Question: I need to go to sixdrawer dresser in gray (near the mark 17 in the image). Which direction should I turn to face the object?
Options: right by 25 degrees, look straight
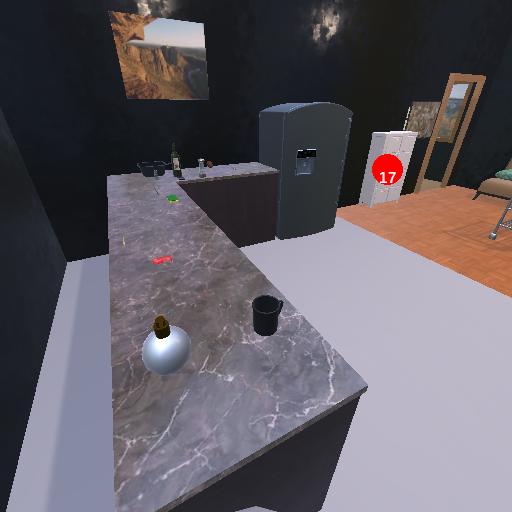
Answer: right by 25 degrees